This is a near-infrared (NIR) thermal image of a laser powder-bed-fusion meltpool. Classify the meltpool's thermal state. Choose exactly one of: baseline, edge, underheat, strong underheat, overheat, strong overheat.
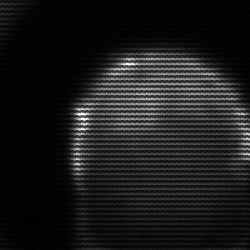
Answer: edge